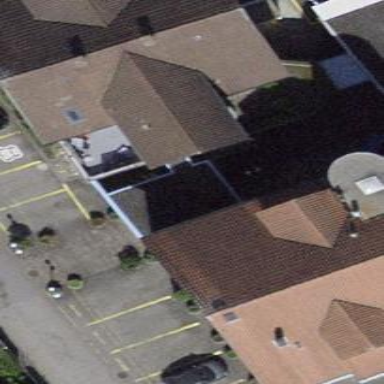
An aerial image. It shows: View of roof of building.